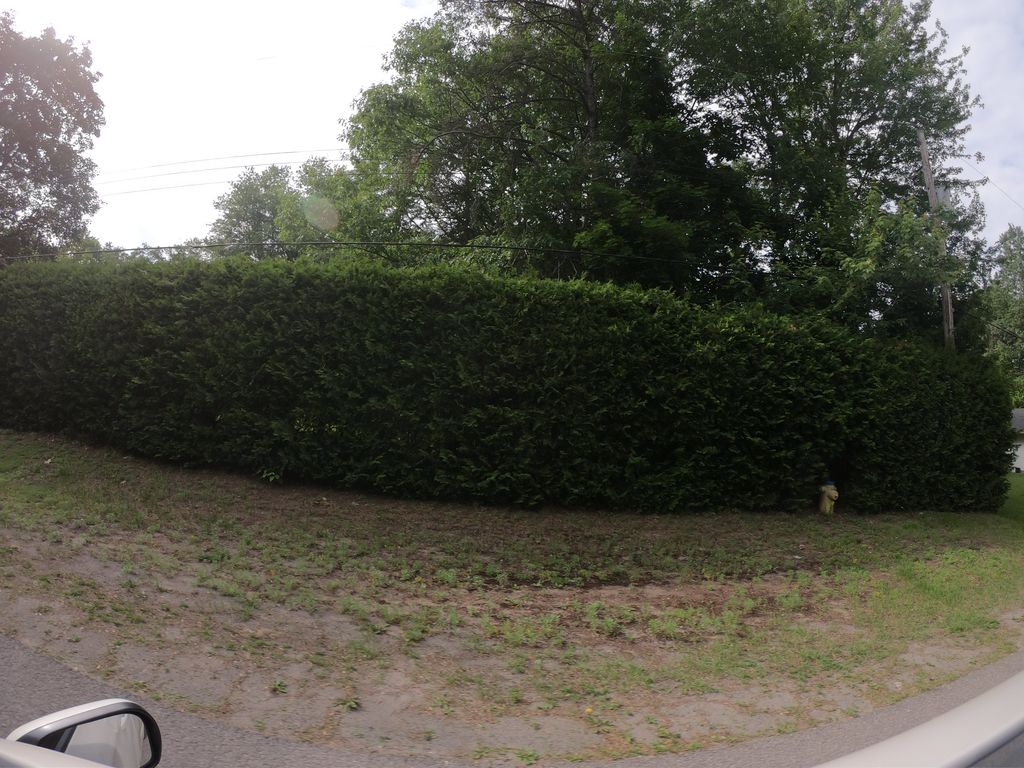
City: ottawa-gatineau